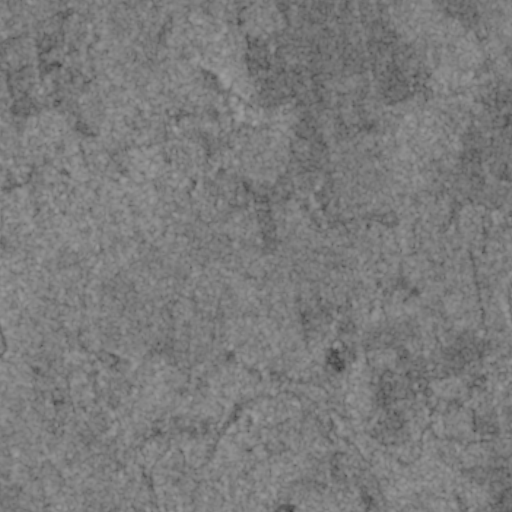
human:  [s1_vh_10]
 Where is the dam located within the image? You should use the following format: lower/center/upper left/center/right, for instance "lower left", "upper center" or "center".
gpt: The dam is located in the lower center of the image.
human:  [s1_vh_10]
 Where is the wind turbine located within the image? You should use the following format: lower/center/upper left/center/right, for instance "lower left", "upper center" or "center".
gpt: The wind turbine is located in the center right of the image.
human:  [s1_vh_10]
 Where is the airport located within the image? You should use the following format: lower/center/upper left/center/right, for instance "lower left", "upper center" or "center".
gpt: There is no airport in the image.

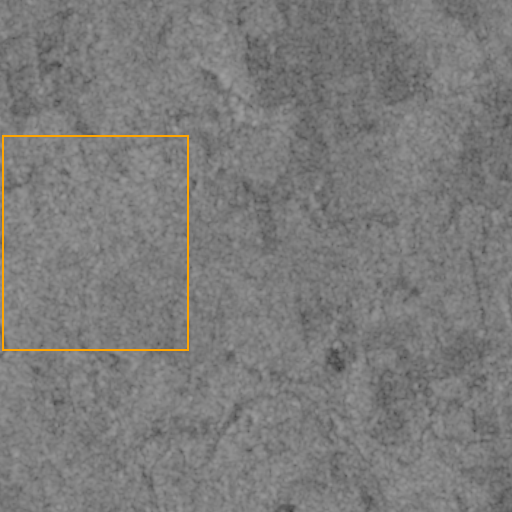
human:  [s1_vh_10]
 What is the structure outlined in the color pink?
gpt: There is no pink outline.
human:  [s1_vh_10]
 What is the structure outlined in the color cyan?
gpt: There is no structure outlined in cyan.